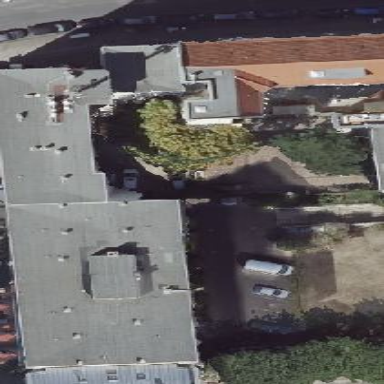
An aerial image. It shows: Residential building.